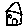
Label: house